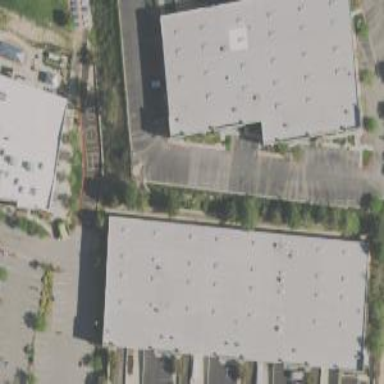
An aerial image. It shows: Warehouse.